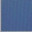
Piece: xx